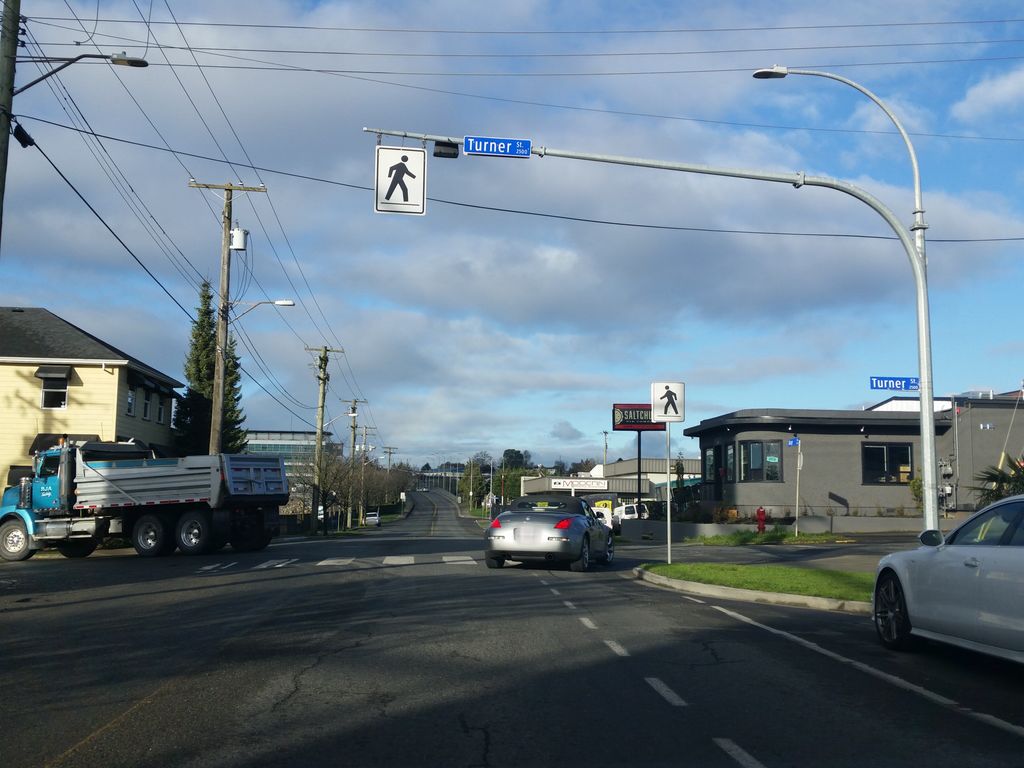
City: victoria